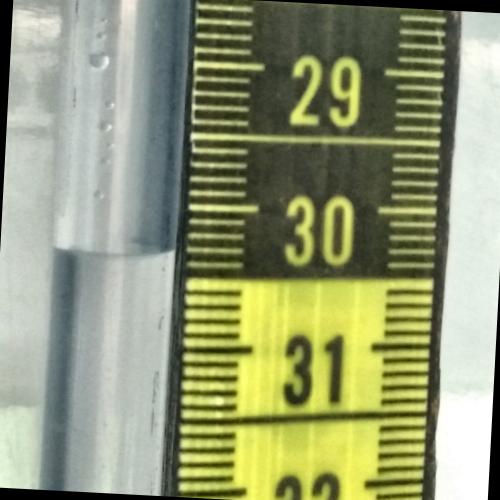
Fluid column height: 30.3 cm